Question: Count the number of objects in the diagram.
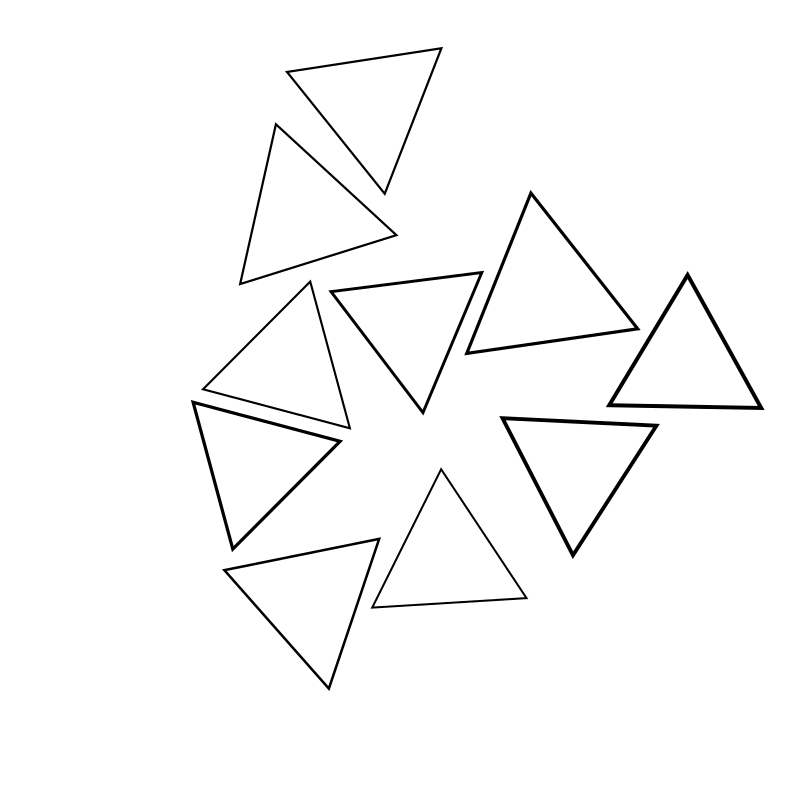
Answer: 10